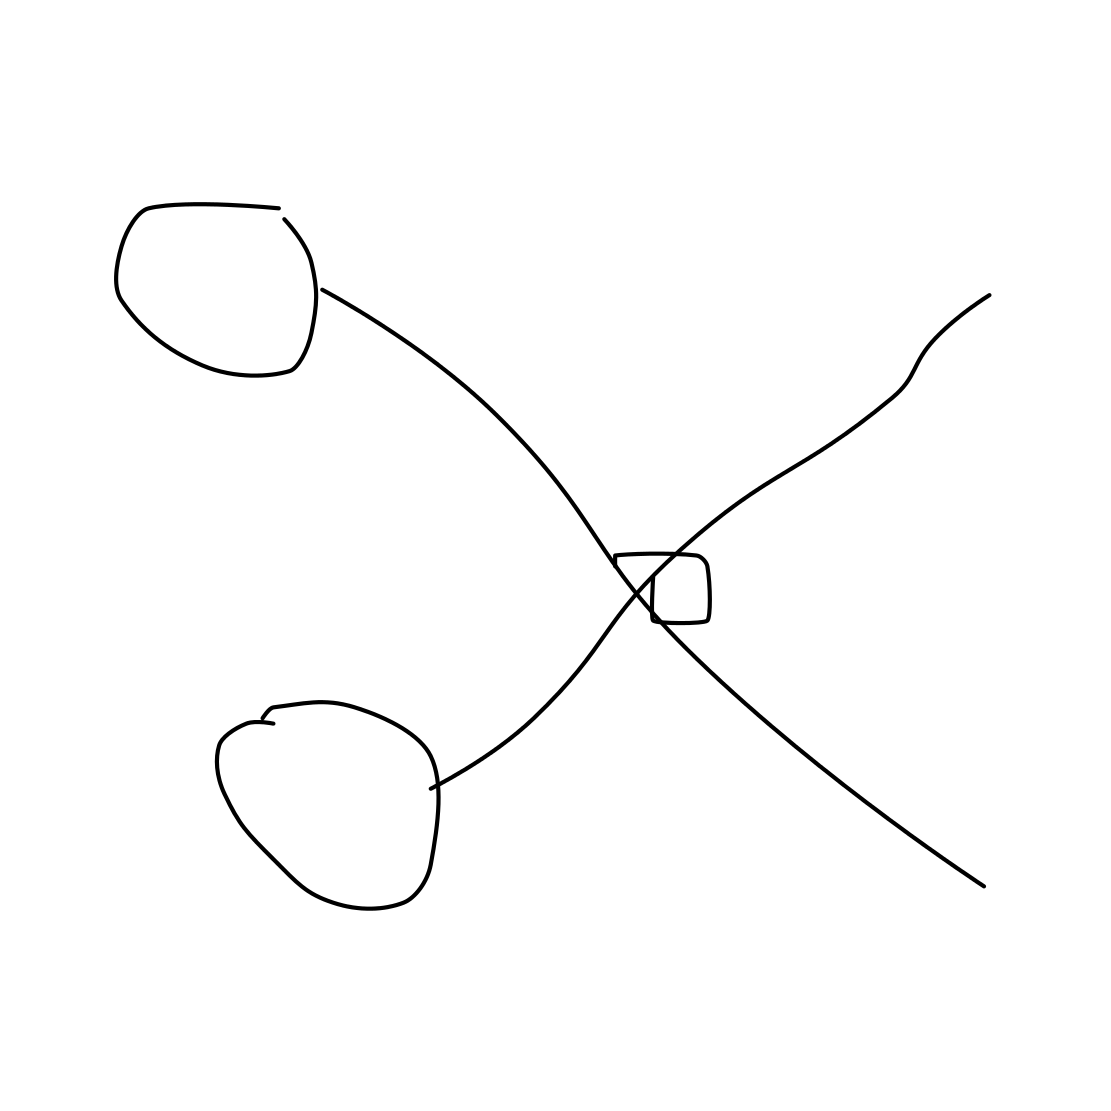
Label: scissors